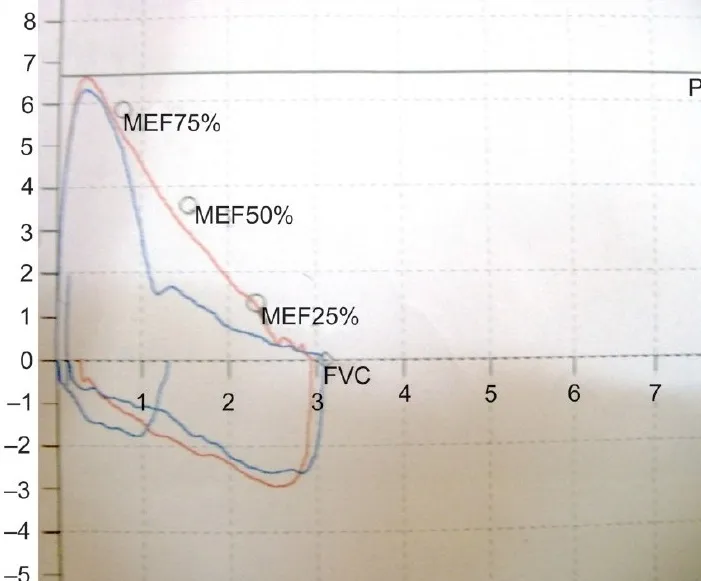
Flow-volume loop showing flattening of inspiratory flow- volume curve.
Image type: chart (chart)